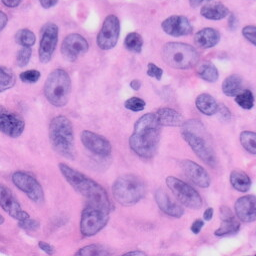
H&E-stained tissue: Skin